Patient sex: M
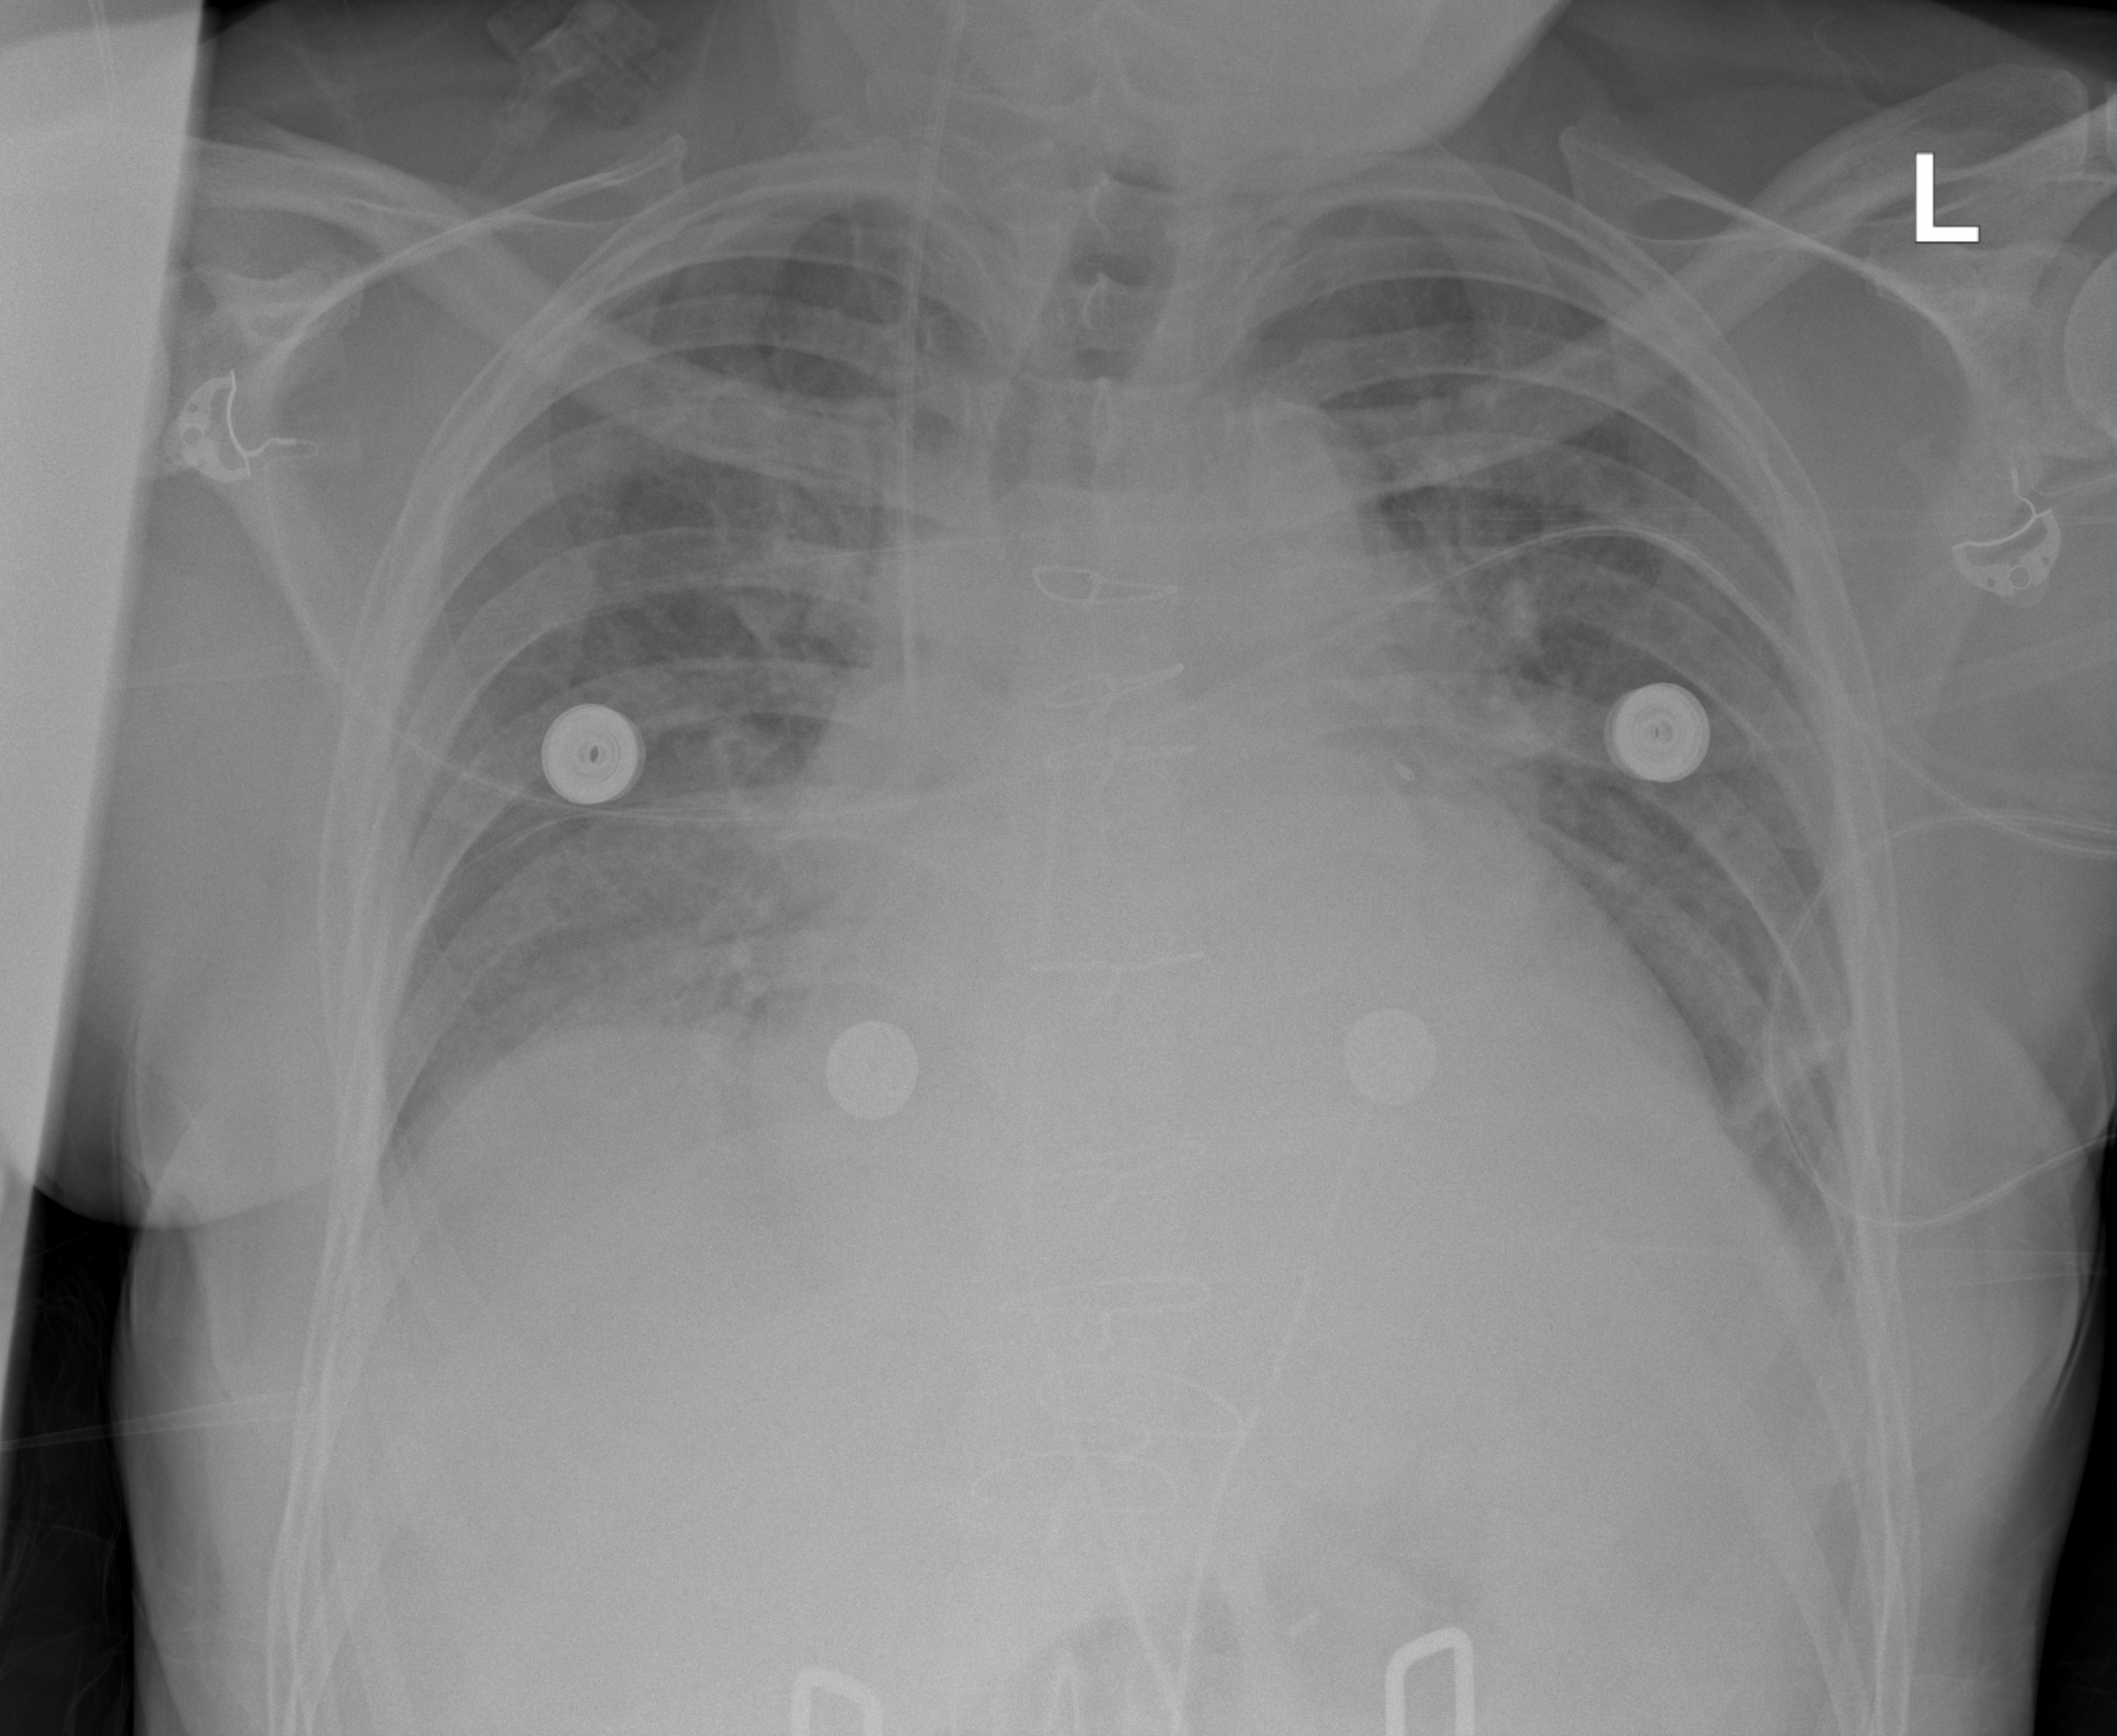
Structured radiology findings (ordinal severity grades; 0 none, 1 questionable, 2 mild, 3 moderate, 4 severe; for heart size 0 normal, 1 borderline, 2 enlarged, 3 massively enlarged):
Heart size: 2
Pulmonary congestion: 2
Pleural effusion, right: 1
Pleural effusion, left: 1
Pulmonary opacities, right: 1
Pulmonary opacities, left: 0
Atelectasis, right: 2
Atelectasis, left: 2